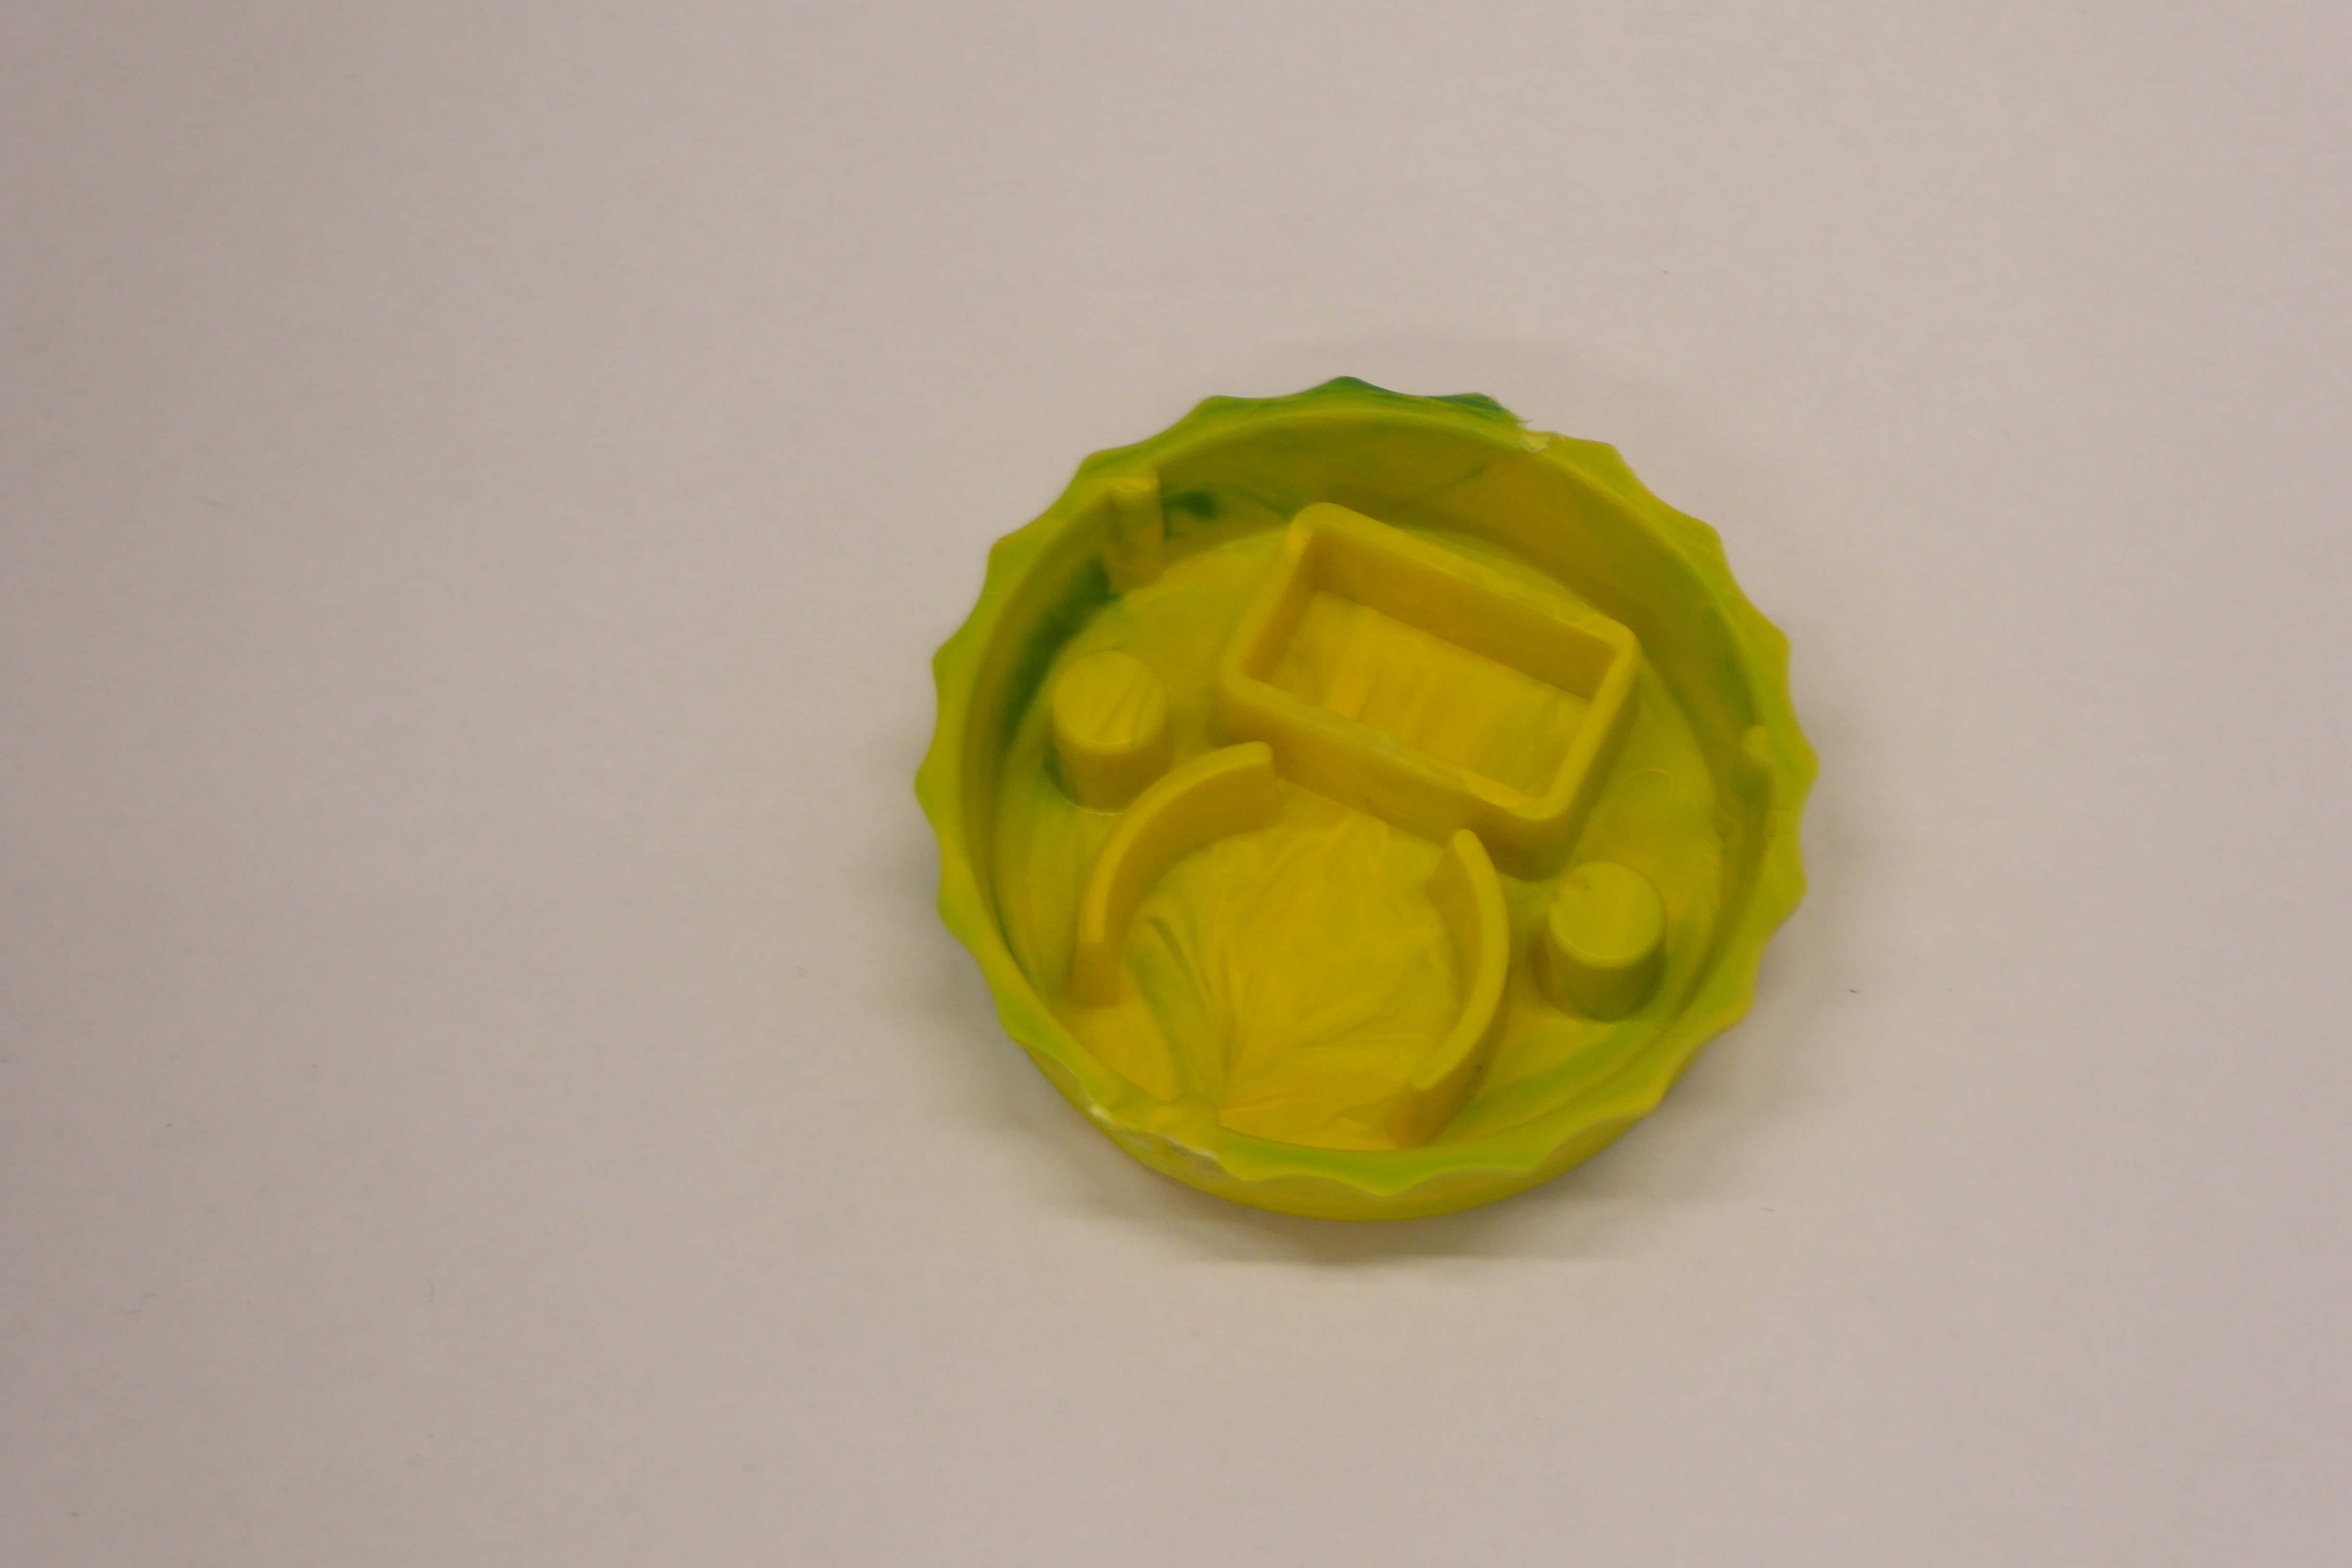
Label: Bottle Opener - Inlay